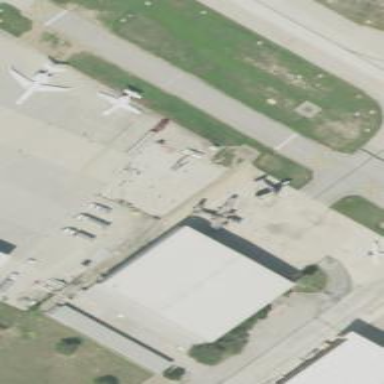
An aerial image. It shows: Apron at the airport.